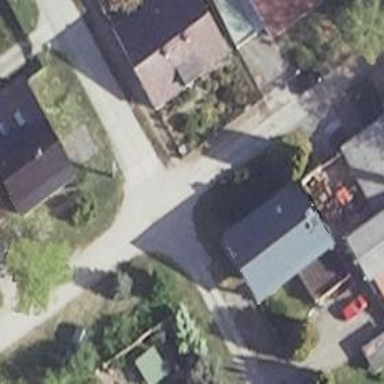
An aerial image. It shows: Residential road with sandy surface.